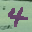
Label: 4